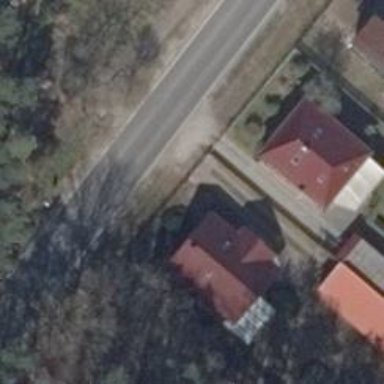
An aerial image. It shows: Asphalt road classified as tertiary.